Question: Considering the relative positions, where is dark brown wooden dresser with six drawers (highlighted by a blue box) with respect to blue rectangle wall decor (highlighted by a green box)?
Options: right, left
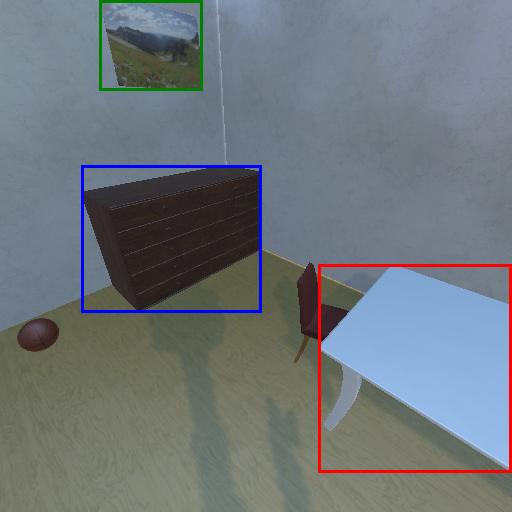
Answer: right